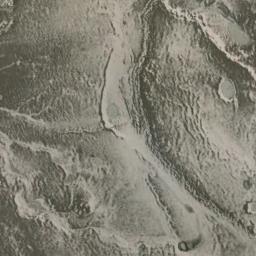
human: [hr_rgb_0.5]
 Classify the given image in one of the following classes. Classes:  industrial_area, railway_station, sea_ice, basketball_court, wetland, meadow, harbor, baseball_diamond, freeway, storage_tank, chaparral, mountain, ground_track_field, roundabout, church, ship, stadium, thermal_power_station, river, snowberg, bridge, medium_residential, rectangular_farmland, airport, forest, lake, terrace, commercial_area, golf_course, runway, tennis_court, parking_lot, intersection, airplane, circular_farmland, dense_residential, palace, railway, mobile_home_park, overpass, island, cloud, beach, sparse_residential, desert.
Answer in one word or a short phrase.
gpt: desert